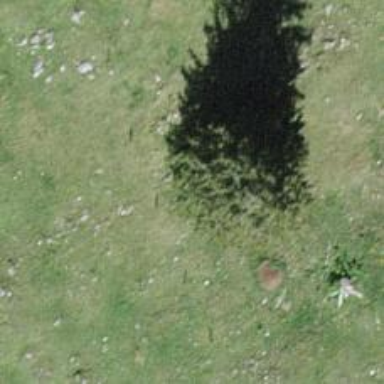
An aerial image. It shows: Needle-leaved tree in its natural environment.